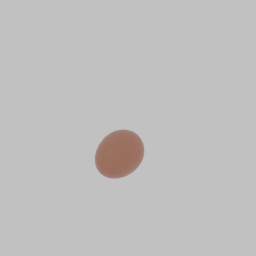
Label: nature